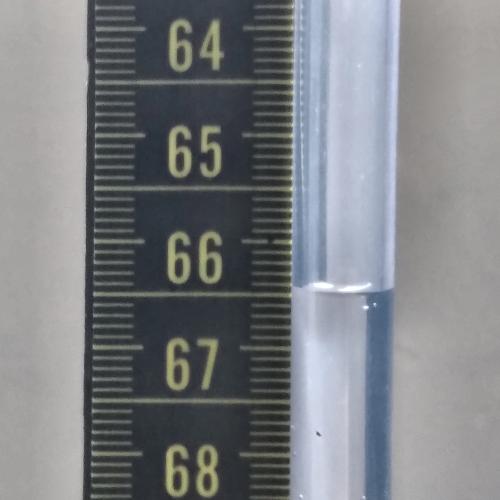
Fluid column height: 66.4 cm